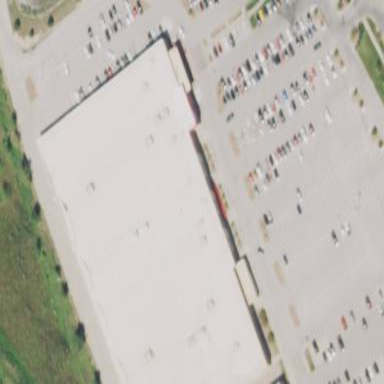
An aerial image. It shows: Retail building that houses department store.